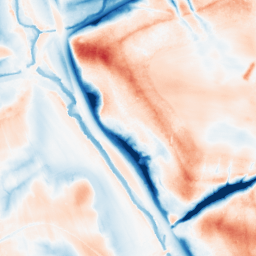
Category: trend_removal
Decomposition family: local_polynomial
Decomposition parameters: window_size: 51
degree: 3
Upsampling method: cubic_catmull_rom
Upsampling parameters: scale: 2
Upsampling scale: 2